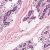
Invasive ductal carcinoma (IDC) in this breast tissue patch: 0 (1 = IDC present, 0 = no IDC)